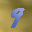
Label: 9